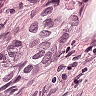
Metastatic tissue present: yes